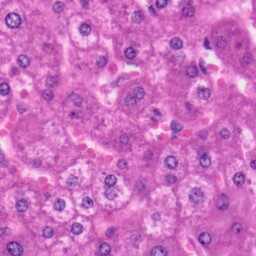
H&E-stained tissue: Liver